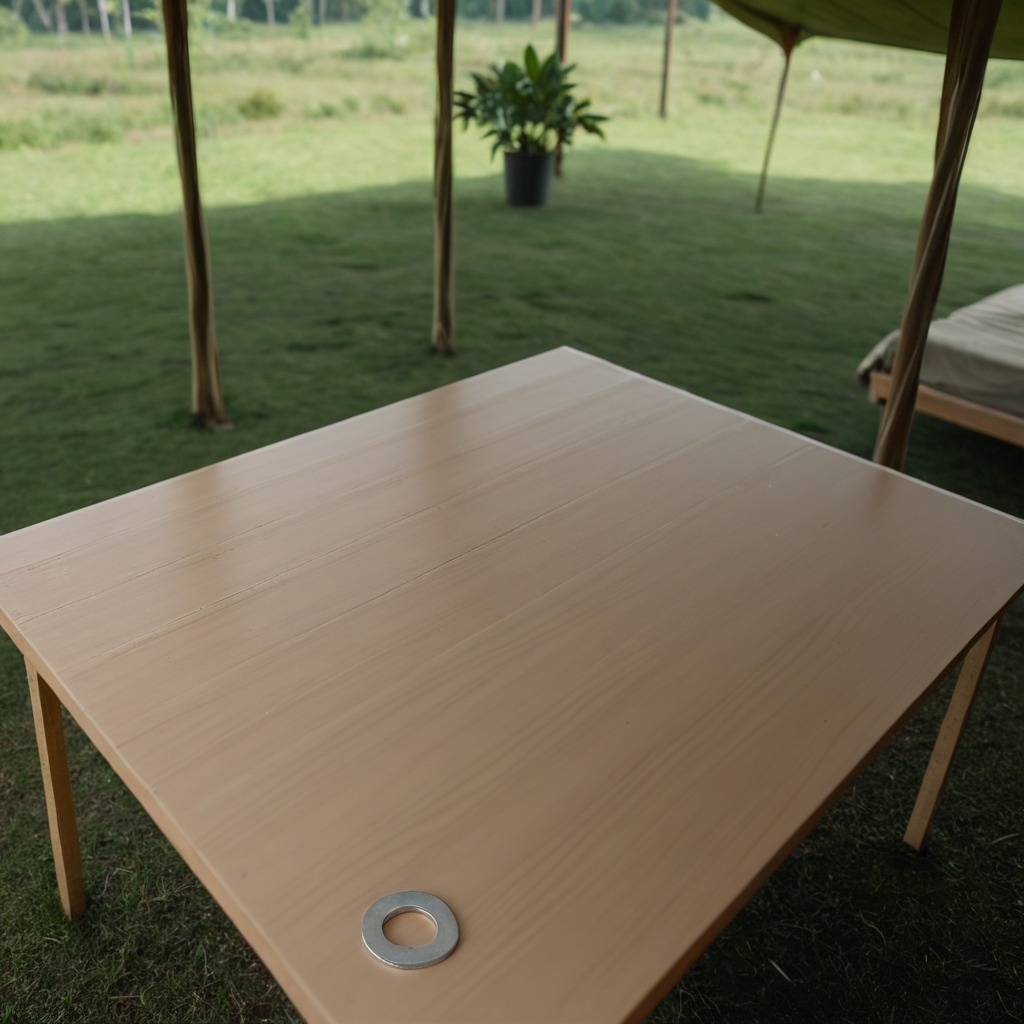
A flat metal washer is lying on the wooden table.